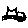
Label: cat